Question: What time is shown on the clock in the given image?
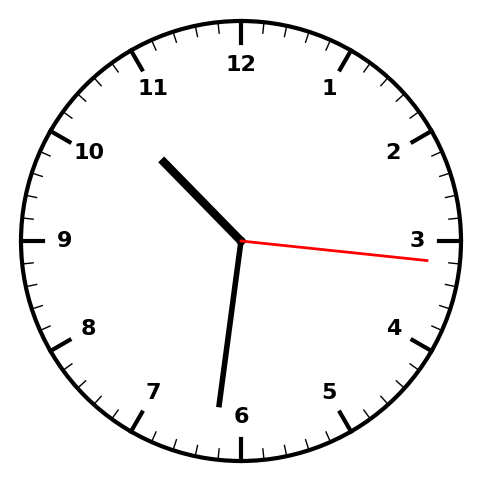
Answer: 10:31:16